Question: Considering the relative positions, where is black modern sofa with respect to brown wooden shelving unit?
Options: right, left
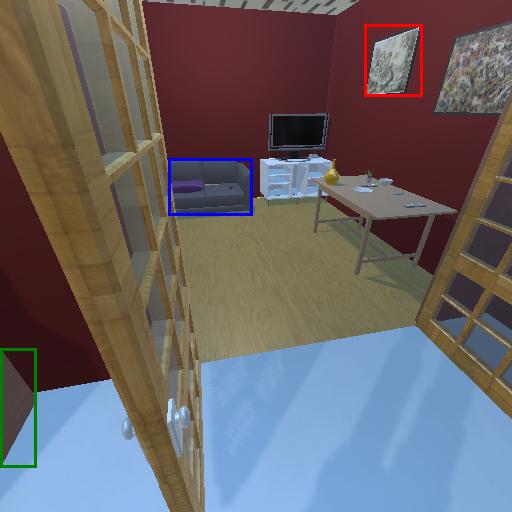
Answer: right